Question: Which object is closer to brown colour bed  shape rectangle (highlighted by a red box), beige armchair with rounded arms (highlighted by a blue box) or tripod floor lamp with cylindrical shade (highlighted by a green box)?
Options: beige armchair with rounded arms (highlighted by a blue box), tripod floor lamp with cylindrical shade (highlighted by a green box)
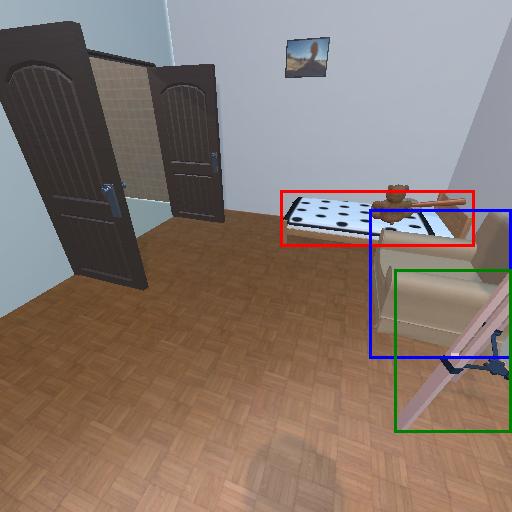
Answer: beige armchair with rounded arms (highlighted by a blue box)